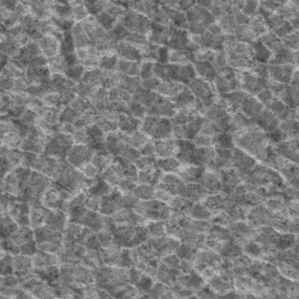
Label: frost